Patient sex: M
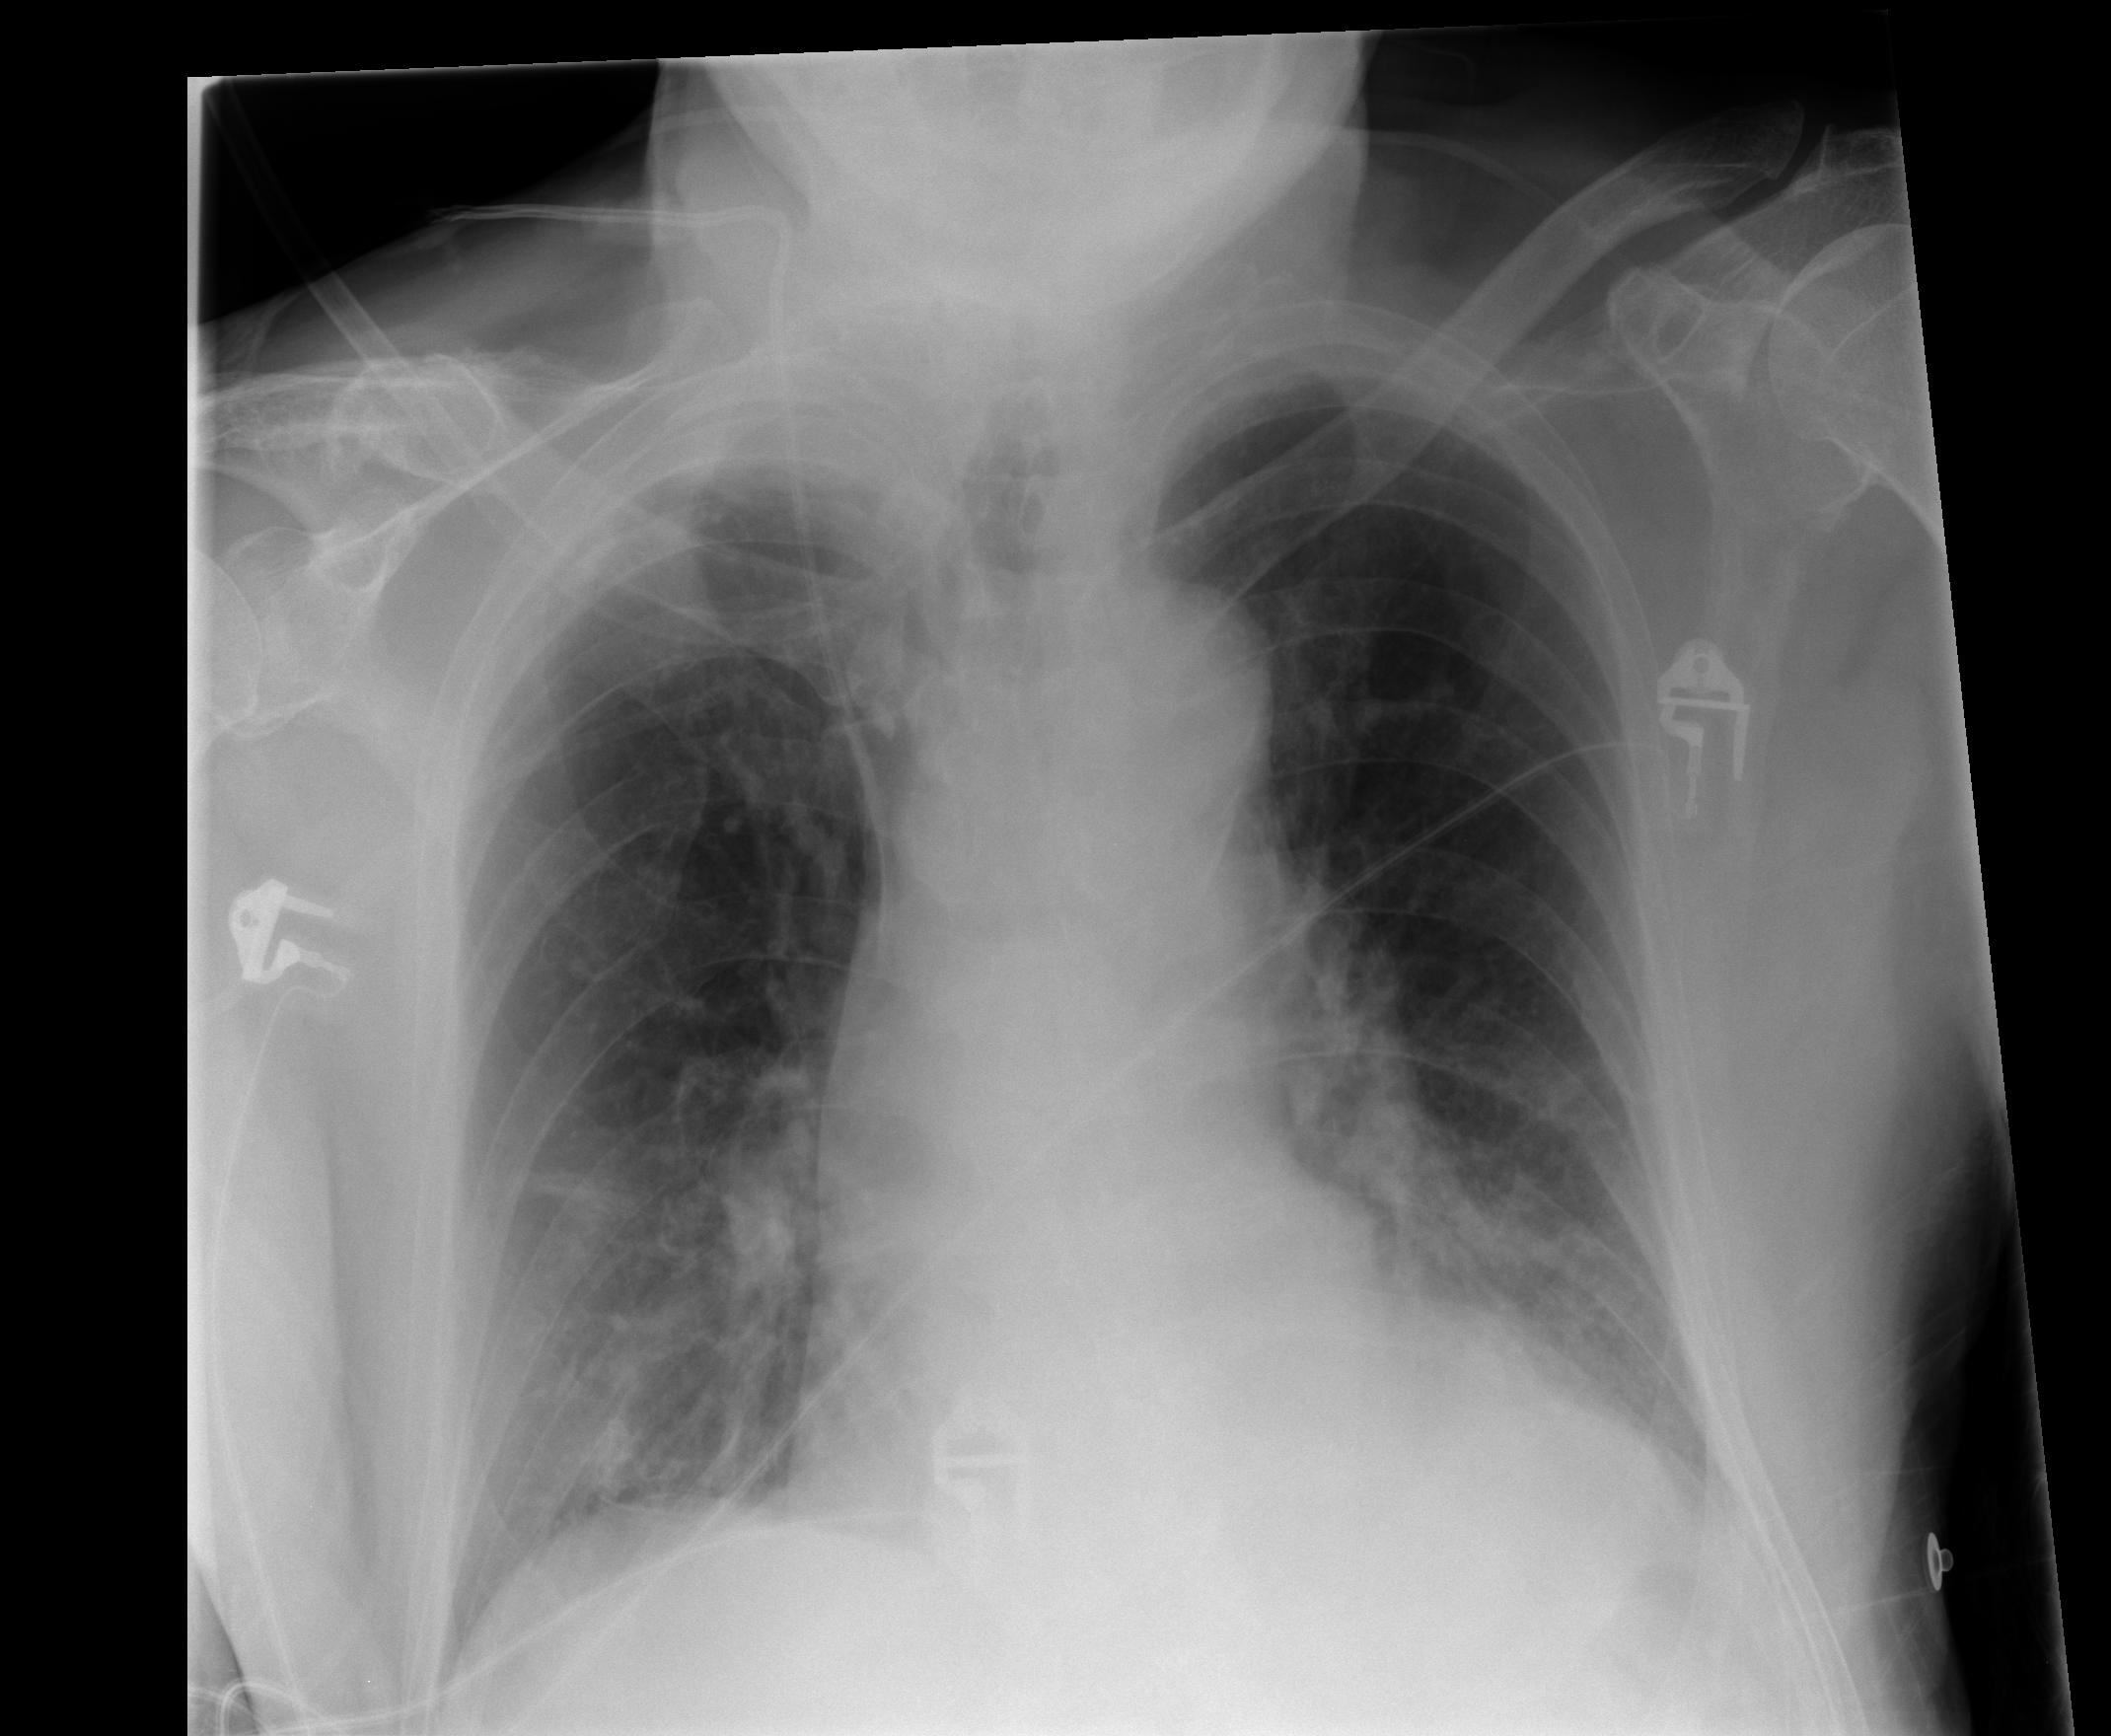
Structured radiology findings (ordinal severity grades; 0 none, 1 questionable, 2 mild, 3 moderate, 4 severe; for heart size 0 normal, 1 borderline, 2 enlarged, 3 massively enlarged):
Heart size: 0
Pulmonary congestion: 2
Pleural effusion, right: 0
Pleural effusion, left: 0
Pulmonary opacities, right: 0
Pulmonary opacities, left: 0
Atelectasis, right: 2
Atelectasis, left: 2